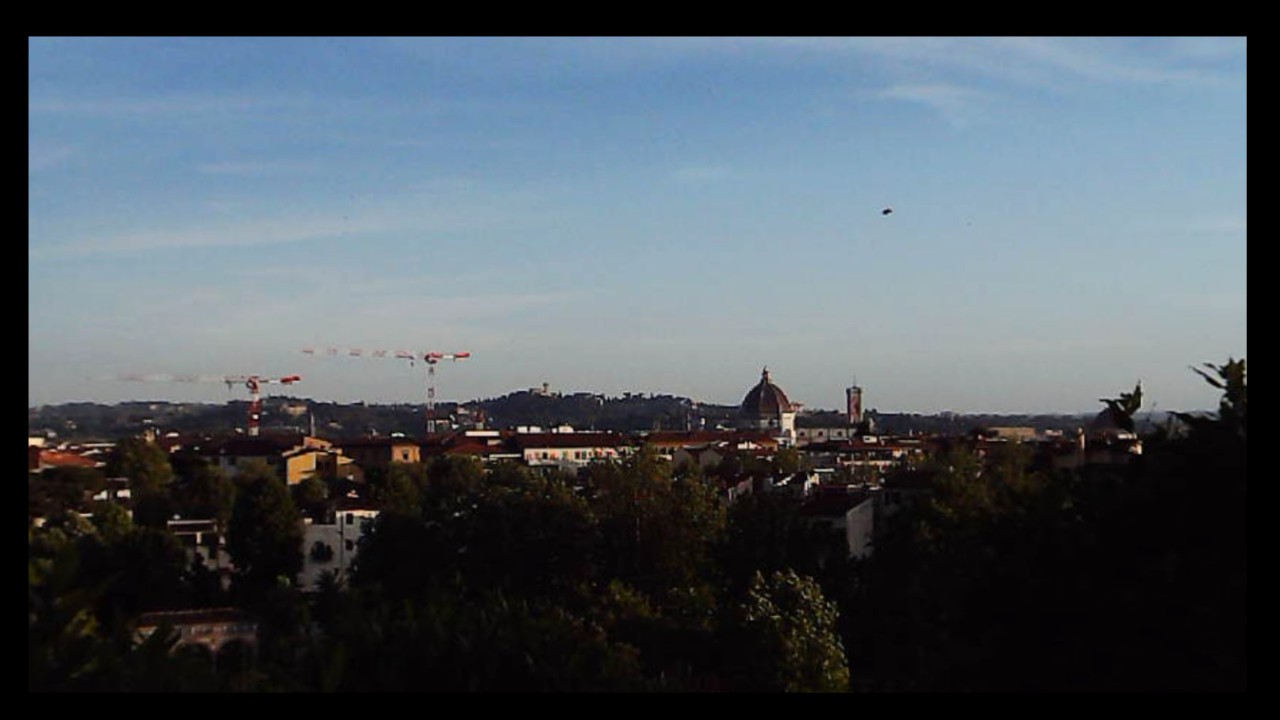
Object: DarwinFPV cineape20